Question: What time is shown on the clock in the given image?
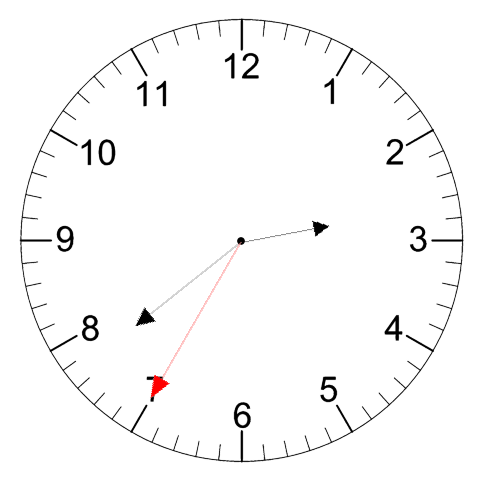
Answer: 02:38:35